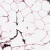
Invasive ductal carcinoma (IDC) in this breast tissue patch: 0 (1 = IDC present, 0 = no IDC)